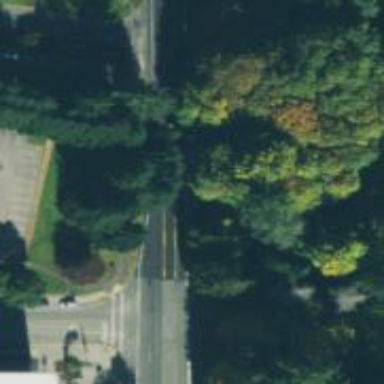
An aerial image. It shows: Tertiary road.